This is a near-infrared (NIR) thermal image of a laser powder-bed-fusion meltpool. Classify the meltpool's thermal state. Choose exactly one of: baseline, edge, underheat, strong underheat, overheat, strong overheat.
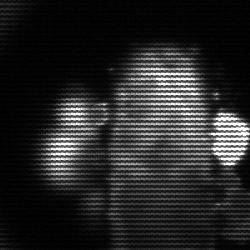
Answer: strong underheat